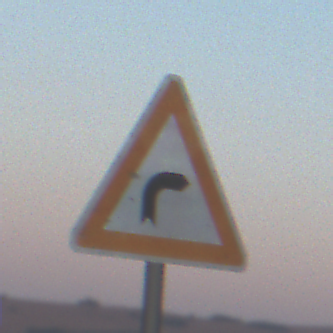
Verkehrszeichen: KurveRechts
Umgebung: Outdoor, Nature
Tageszeit: SunriseSunset
Wetter: Clear
Licht: Natural
Jahreszeit: Winter
Kontrast: LowContrast